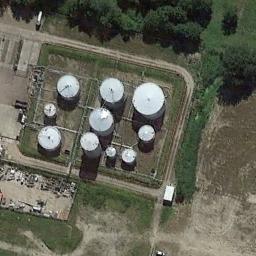
Label: storage tanks